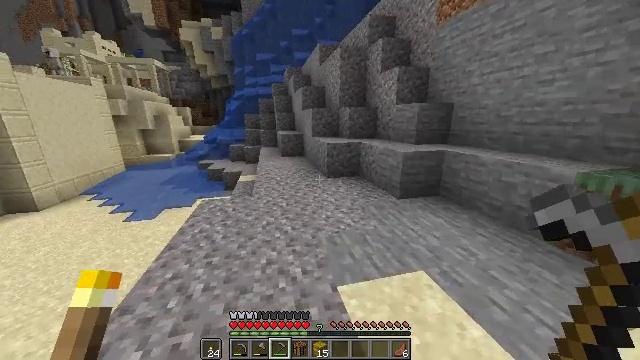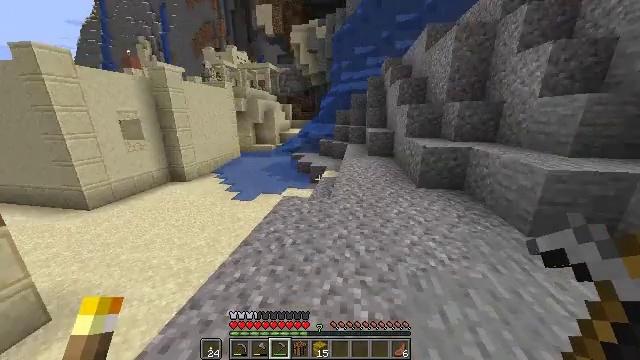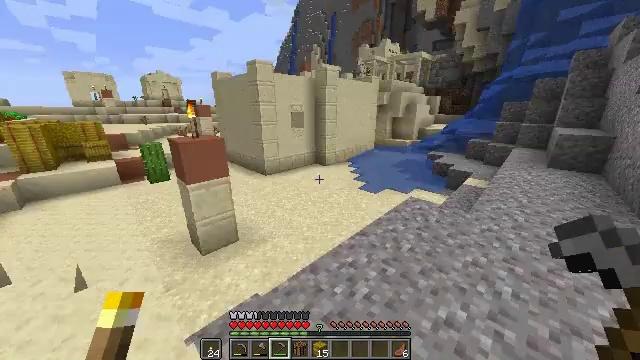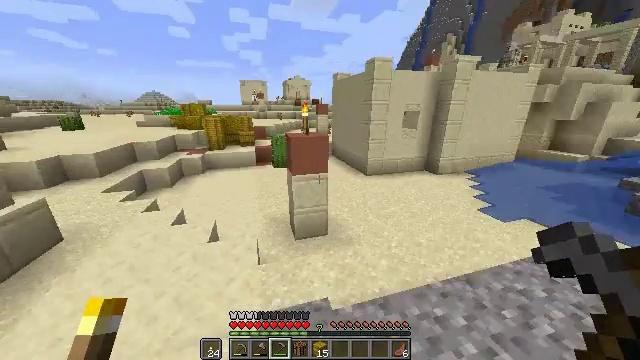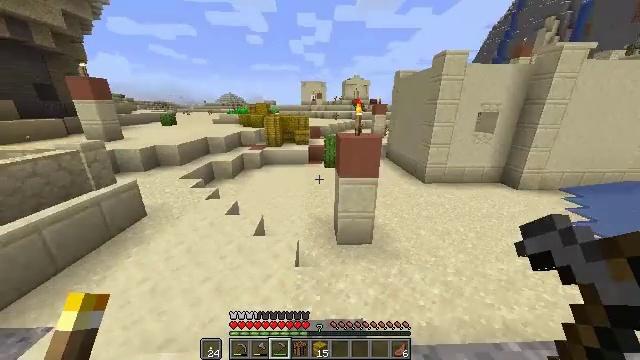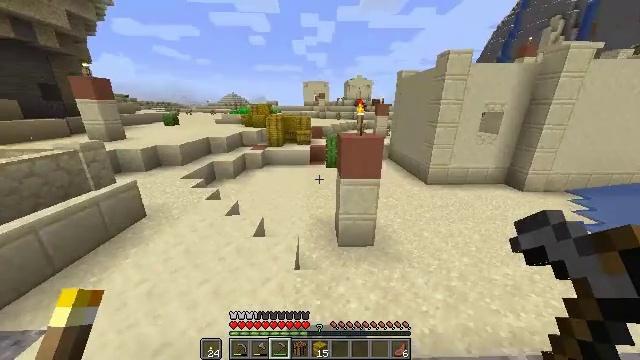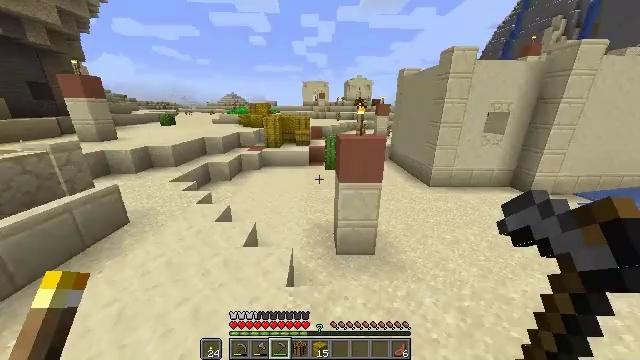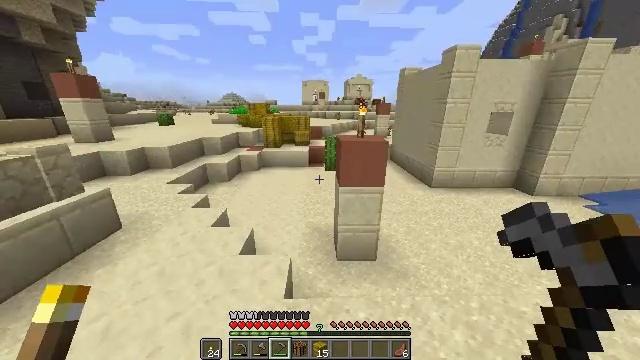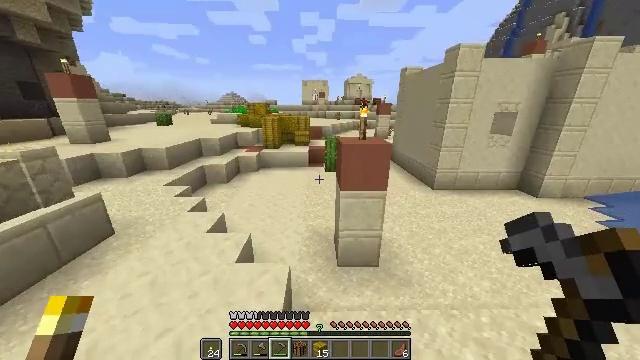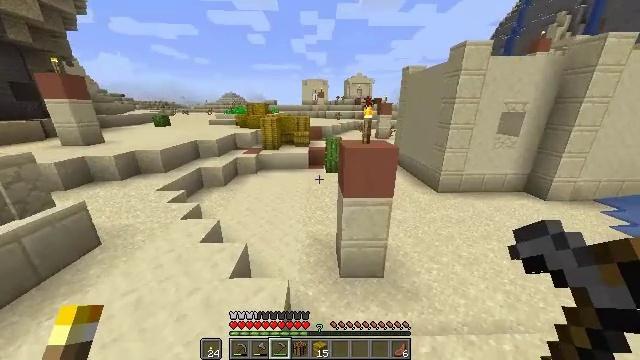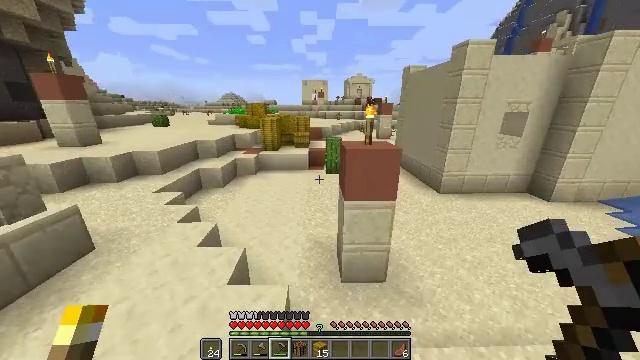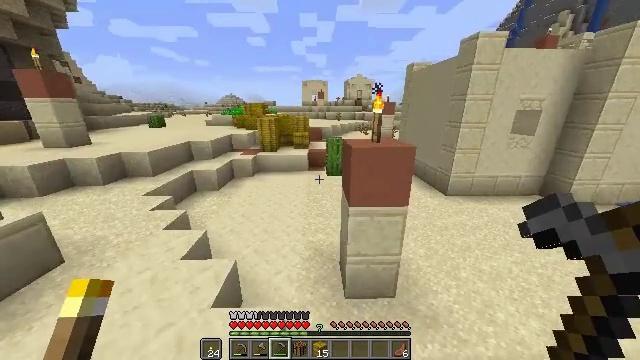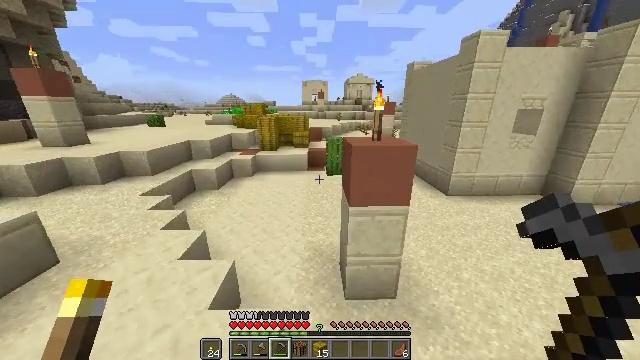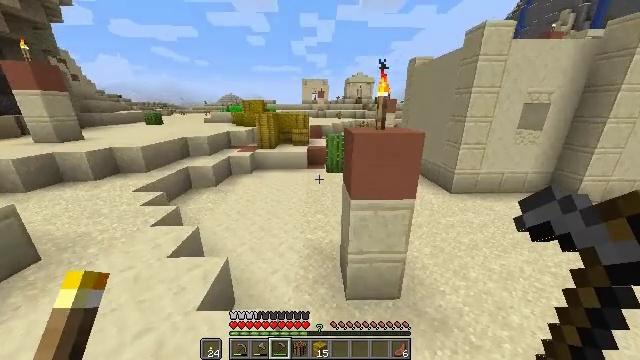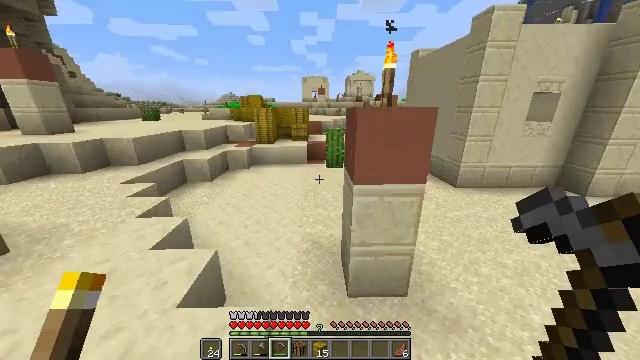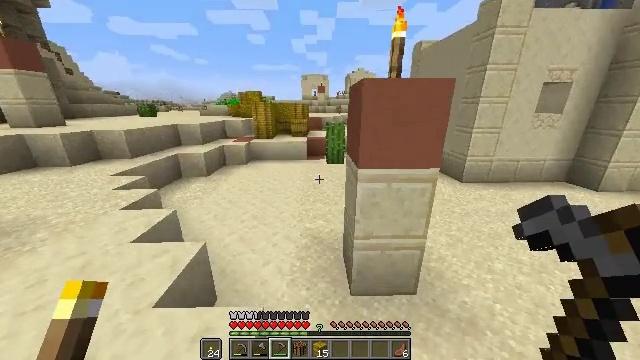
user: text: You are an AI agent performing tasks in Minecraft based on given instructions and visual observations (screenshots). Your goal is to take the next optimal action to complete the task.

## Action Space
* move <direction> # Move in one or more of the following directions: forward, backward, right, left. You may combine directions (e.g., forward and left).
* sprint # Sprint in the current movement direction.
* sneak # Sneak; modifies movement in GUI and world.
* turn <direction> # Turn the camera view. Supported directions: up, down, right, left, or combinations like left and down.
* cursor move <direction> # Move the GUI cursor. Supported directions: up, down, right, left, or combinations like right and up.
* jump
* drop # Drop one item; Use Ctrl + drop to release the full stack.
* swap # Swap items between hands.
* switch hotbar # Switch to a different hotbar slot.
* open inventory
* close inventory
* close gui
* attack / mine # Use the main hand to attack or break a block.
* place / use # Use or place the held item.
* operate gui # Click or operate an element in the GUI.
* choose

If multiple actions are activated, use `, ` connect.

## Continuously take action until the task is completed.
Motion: motion action
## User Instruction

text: Attack the hay block to get hay.
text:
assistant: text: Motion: move forward, sprint, turn left
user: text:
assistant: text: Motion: move forward, sprint, turn left and down
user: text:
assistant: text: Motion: move forward, sprint, turn left
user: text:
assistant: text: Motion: move forward, sprint, turn left
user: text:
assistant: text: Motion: move forward, sprint
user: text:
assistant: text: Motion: move forward, sprint
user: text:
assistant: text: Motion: move forward, sprint
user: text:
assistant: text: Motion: move forward, sprint
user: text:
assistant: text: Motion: move forward, sprint
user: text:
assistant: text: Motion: move forward, sprint
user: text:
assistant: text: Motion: move forward, sprint
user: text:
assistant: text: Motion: move forward, sprint
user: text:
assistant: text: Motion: move forward, sprint
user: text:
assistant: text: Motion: move forward, sprint
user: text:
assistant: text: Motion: move forward, sprint
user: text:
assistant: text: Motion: move forward, sprint, turn left
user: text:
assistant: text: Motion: move forward, sprint, turn left and up
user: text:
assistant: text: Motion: move forward, sprint, turn left and up
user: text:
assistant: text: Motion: move forward, sprint, turn left
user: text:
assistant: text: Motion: move forward and move right, sprint, jump
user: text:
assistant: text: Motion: move forward and move right, sprint, jump
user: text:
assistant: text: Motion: move forward and move right, sprint, turn left, jump
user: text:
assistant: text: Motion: move forward and move right, sprint, jump
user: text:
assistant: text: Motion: move forward and move right, sprint, jump
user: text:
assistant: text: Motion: move forward and move right, sprint, jump
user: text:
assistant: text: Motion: move forward and move right, sprint, jump
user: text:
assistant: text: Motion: move forward and move right, sprint, jump
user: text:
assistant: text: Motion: move forward and move right, sprint, turn right and up, jump
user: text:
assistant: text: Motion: move forward and move right, sprint, turn right and up, jump
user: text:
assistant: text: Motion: move forward and move right, sprint, turn right and down, jump